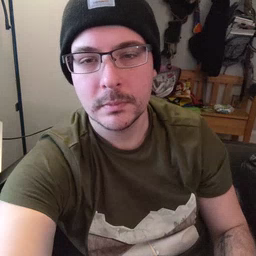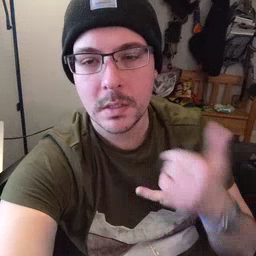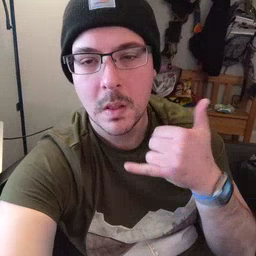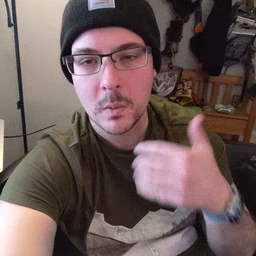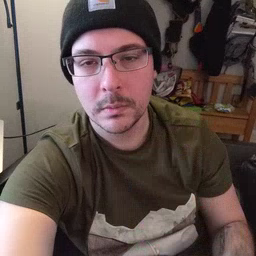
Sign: yellow